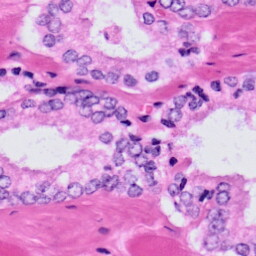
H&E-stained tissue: Prostate